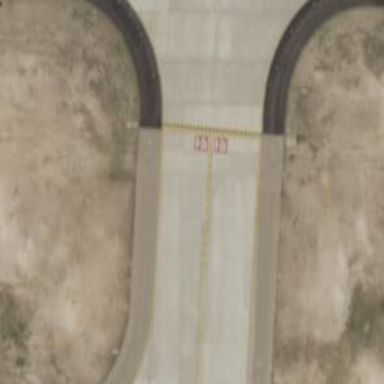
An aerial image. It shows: Image of taxiway at airport.